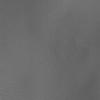
Atmospheric dust classification: not_dusty